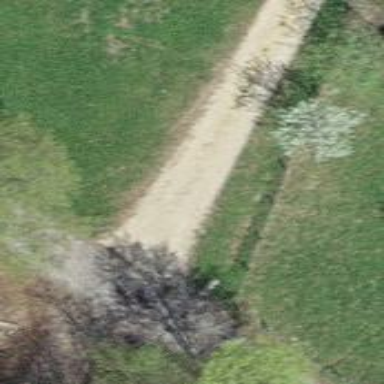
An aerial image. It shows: Paved track road.